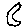
Label: moon